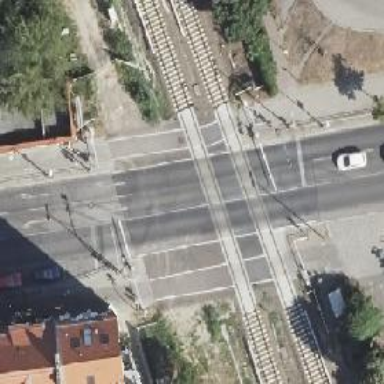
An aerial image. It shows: Railway crossing with full barrier.